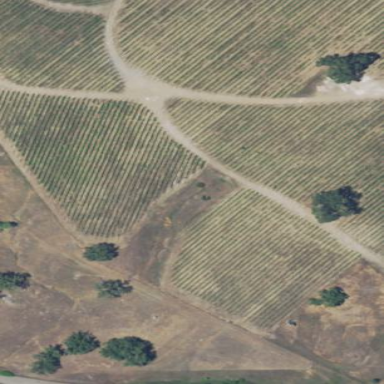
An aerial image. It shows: Vineyard where grapes are grown.